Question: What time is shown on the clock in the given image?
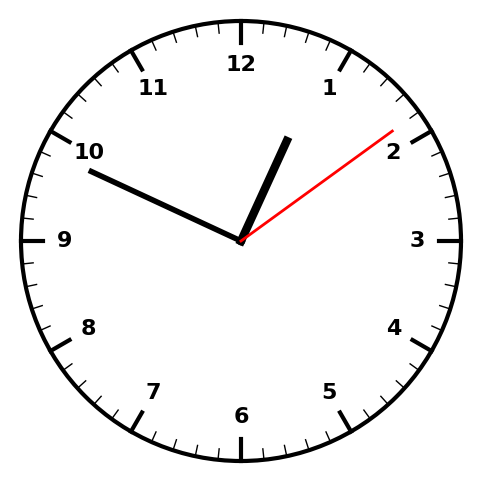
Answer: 12:49:09